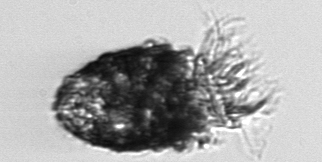
Label: Stenosemella_pacifica